Question: i was wondering if i can make the title of an accordion a button as well without the button feeling?
here is a picture of the accordion title and some data inside it?
i want to click on the text that is in the title to navigate to a page...
using phonegap/cordova v1.9. Visual studio 2010 express for windows phone/html,CSS,javascript (c#)
any help will be appreciated :) im open to a solution in anyway, including jquery's

title is
I have made the accordion in a bunch of div's that stacked into eachother...
tell me if i must add anything else to help with the solution!
here is some html for the accordion!
'''
<div id="AccordionContainer" class="AccordionContainer"></div>
<div onclick="runAccordion(1)">
<div class="Accordiontitle" onselectstart="return false;">
<input type="button" href="ItemPages.html">inbox entry1</input>
<br/>
<a>POS556446x</a>
</div>
</div>
<div id="Accordion1Content" class="AccordionContent" style="background-color:white; color:grey;">
<form>
<p>
<label for="create" >Created by :</label>
<input type="text" style="margin-left:60px;" size="22" id="create"/>
</p>
<p>
<label for="createdate" >Created Date :</label>
<input type="text" style="margin-left:43px;" size="22" id="createdate"/>
</p>
<p>
<label for="process" >Process name :</label>
<input type="text" style="margin-left:36px;" size="22" id="process"/>
</p>
<p>
<label for="transtype">Transaction type :</label>
<input type="text" style="margin-left:20px;" size="22" id="transtype"/>
</p>
<p>
<label for="lastact">Last action :</label>
<input type="text" style="margin-left:61px;" size="22" id="lastact"/>
</p>
<p>
<label for="lastuser">Last user :</label>
<input type="text" style="margin-left:73px;" size="22" id="lastuser"/>
</p>
<p>
<label for="lastupd">Last update :</label>
<input type="text" style="margin-left:55px;" size="22" id="lastupd"/>
</p>
<p>
<label for="duration">Duration :</label>
<input type="text" style="margin-left:78px;" size="22" id="duration"/>
</p>
<p>
<label for="saved">Saved :</label>
<input type="text" style="margin-left:93px;" size="22" id="saved"/>
</p>
<p>
<label for="adhoc">Ad hoc user :</label>
<input type="text" style="margin-left:53px;" size="22" id="adhoc"/>
</p>
</form>
</div>
'''
here is my .js file
'''
var ContentHeight = 200;
var TimeToSlide = 250.0;
var openAccordion = '';
function runAccordion(index) {
var nID = "Accordion" + index + "Content";
if (openAccordion == nID)
nID = '';
setTimeout("animate(" + new Date().getTime() + "," + TimeToSlide + ",'" + openAccordion + "','" + nID + "')", 33);
openAccordion = nID;
}
function animate(lastTick, timeLeft, closingId, openingId) {
var curTick = new Date().getTime();
var elapsedTicks = curTick - lastTick;
var opening = (openingId == '') ? null : document.getElementById(openingId);
var closing = (closingId == '') ? null : document.getElementById(closingId);
if (timeLeft <= elapsedTicks) {
if (opening != null)
opening.style.height = ContentHeight + 'px';
if (closing != null) {
closing.style.display = 'none';
closing.style.height = '0px';
}
return;
}
timeLeft -= elapsedTicks;
var newClosedHeight = Math.round((timeLeft / TimeToSlide) * ContentHeight);
if (opening != null) {
if (opening.style.display != 'block')
opening.style.display = 'block';
opening.style.height = (ContentHeight - newClosedHeight) + 'px';
}
if (closing != null)
closing.style.height = newClosedHeight + 'px';
setTimeout("animate(" + curTick + "," + timeLeft + ",'" + closingId + "','" + openingId + "')", 33);
}
'''
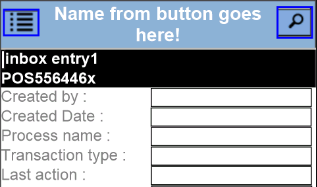
Answer: You probably want to make some changes here. A few classes have been added and the button tag changed as it wasn't correct. Your want to remove the inline event you have for the accordion and stick it where commmented below.
'''
<div class="AccordionRun">
<div class="Accordiontitle" onselectstart="return false;">
<input class="AccordionLink" type="button" href="ItemPages.html" value="inbox entry1">
<br/>
<a>POS556446x</a>
</div>
</div>
'''
Then you can get it and add a click event to it...
'''
var goToPage = function(elem) {
elem.onclick = function() {
alert('Go to page...');
window.location = elem.href;
};
};
var runAccordion = function(elem) {
elem.onclick = function() {
alert('Run Accordion...');
// Your accordion code goes here...
};
};
var buttons = document.getElementsByTagName('input');
for(var i=0; i < buttons.length; i++) {
if (buttons[i].className == 'AccordionLink') {
goToPage(buttons[i]);
}
}
var divs = document.getElementsByTagName('div');
for(var i=0; i < divs.length; i++) {
if (divs[i].className == 'AccordionRun') {
runAccordion(divs[i]);
}
}
'''
jsfiddle.net/FKt4K/2